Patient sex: M
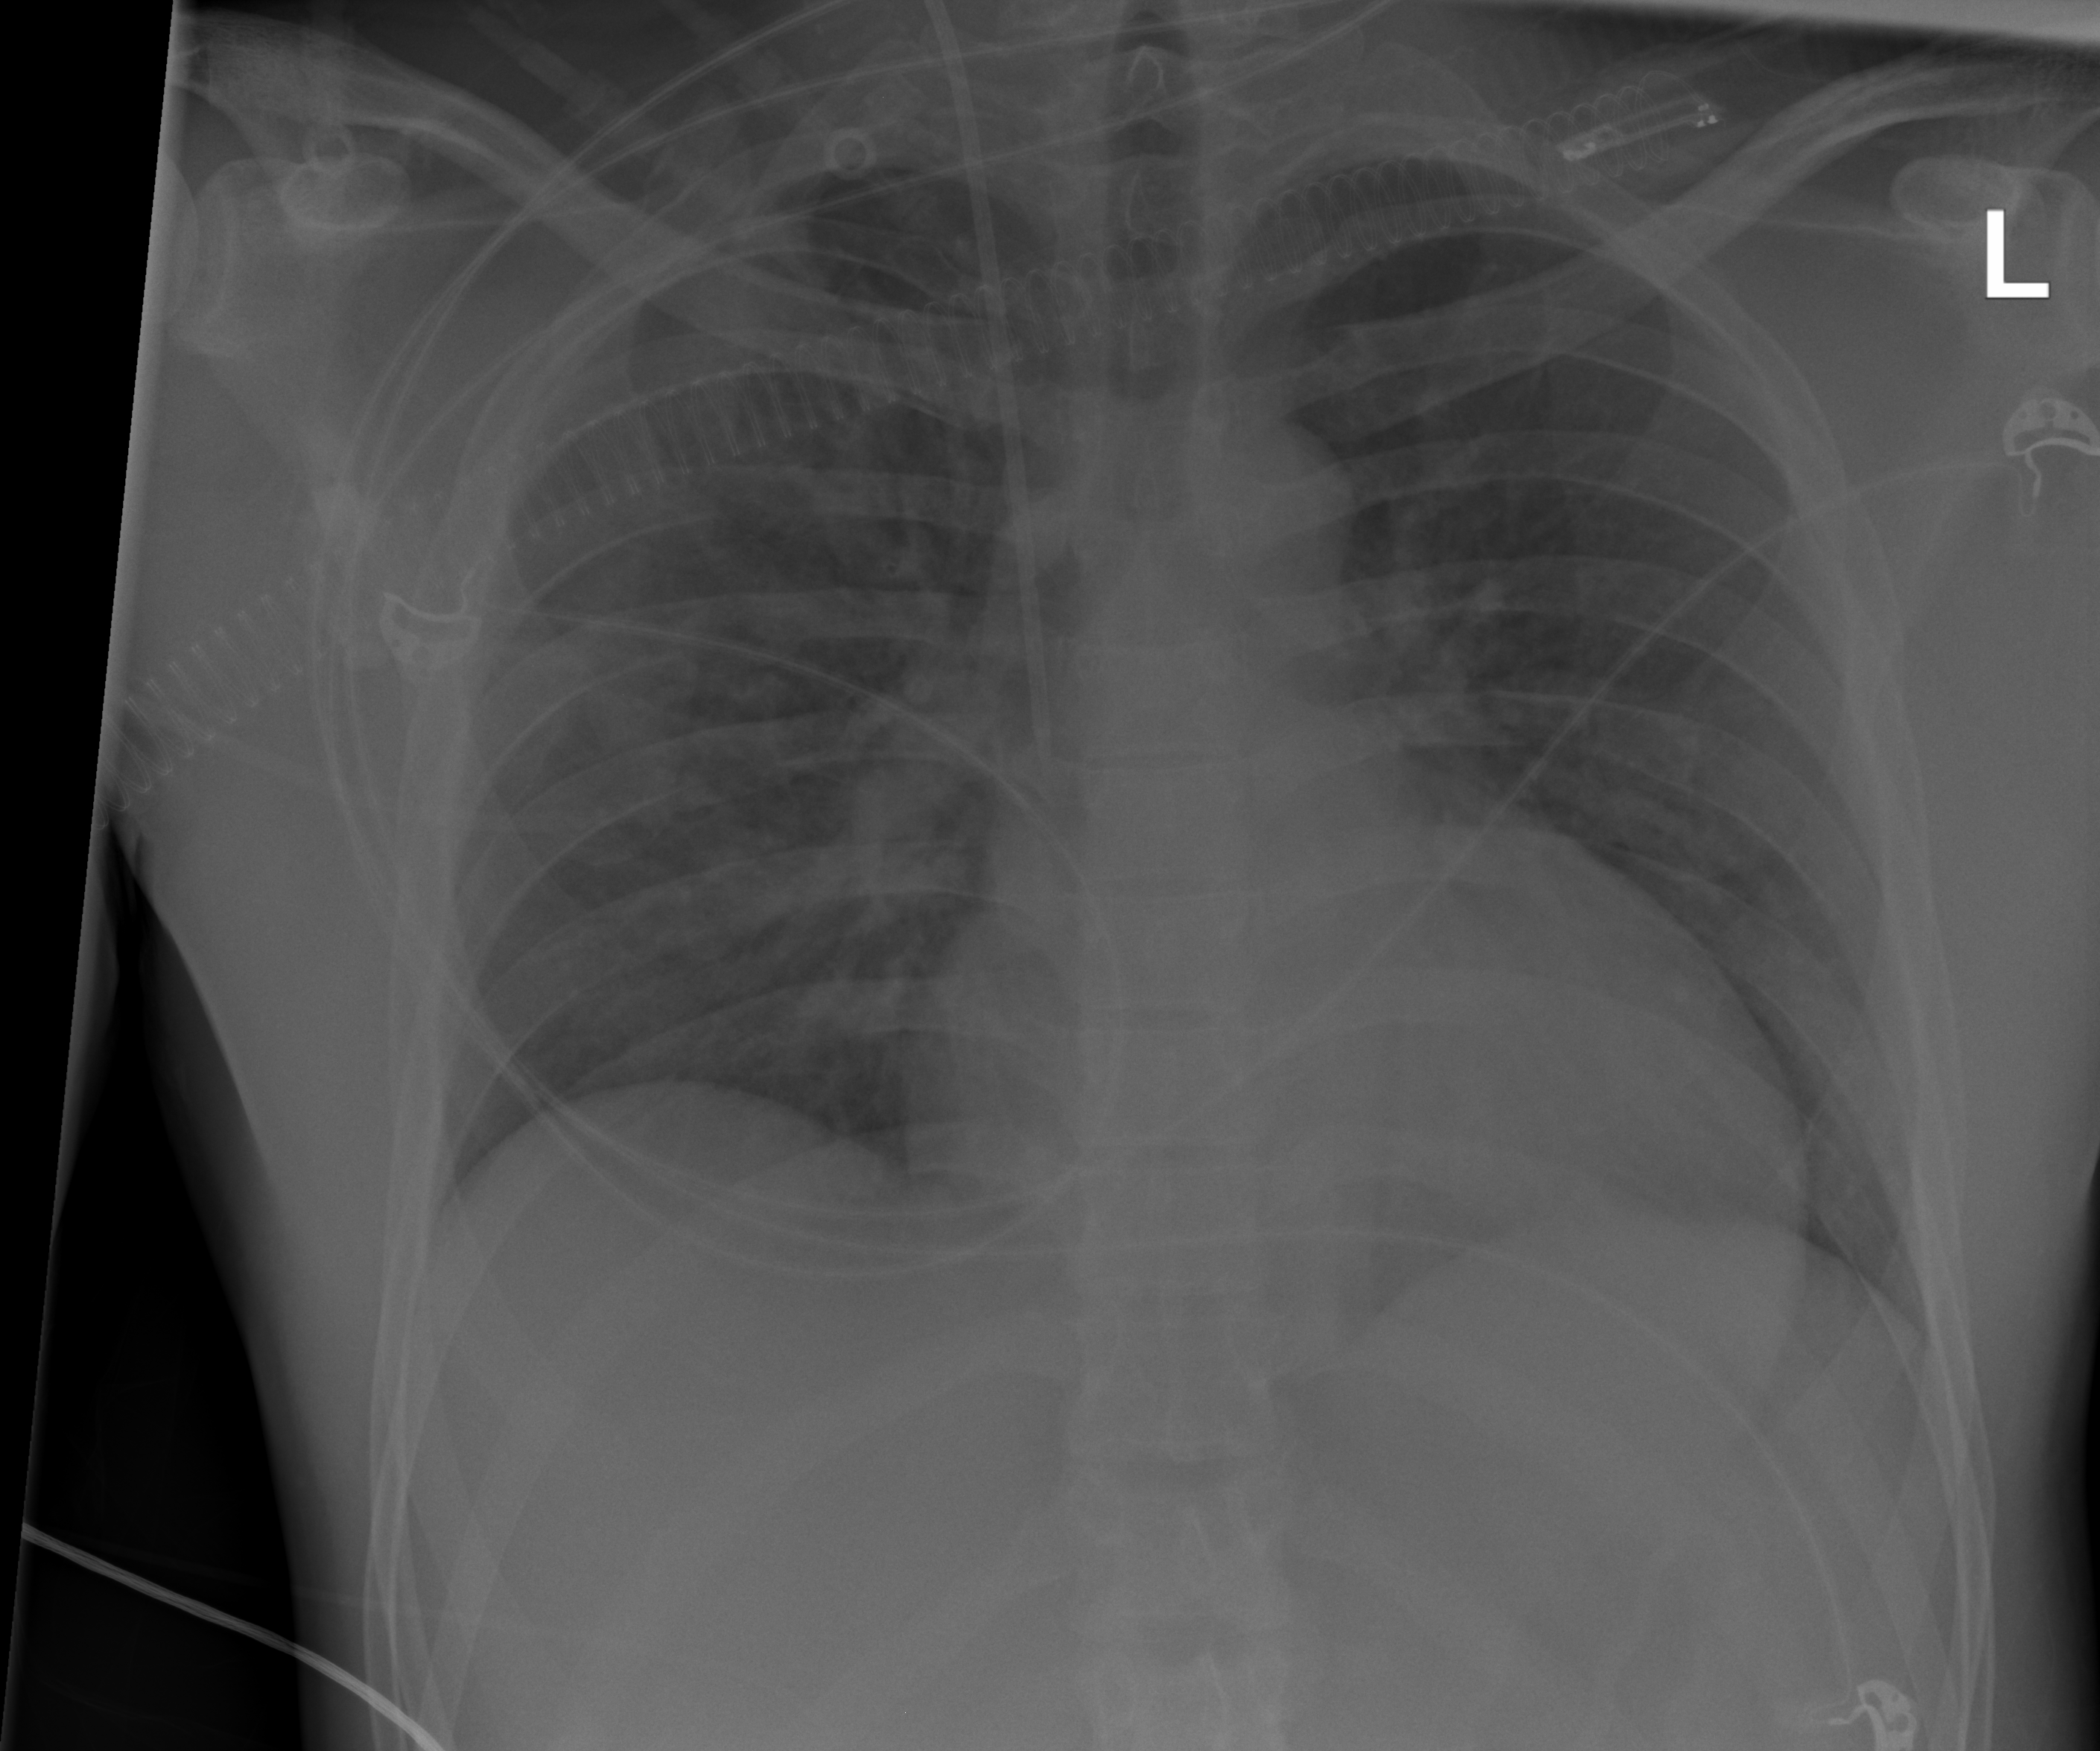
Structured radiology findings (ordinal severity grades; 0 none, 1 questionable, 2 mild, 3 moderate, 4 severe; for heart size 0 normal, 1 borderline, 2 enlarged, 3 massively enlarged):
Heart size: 2
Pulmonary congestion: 2
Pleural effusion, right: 0
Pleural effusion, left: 0
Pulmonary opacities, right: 2
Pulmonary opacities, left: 1
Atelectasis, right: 2
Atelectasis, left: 0